Current action and preconditions to check: trajectory_clear

Your task: For each precondition in the list above, predict whether it will hold at this action.

Consider the current scene as observed from the mobile robot's camera, and analyze the predicted future states of all dynamic agents (e.g., people, animals, vehicles, or any moving entities) within the NEXT SECOND.

IMPORTANT: Only answer "very likely" if you are absolutely certain—based on strong, clear evidence—that a dynamic agent will violate the precondition in the predicted future state. Do NOT answer "very likely" for unlikely, ambiguous, or low-probability risks.

Ask yourself for each precondition: Is there a high probability, with clear and convincing evidence, that the predicted future states of any dynamic agent will interfere with the predicted future state of the currently executing action within the NEXT SECOND, causing that precondition to fail?

Assess the risk level based on these predictions. Use "likely" or "very likely" if motions create a clear risk of interference.

Use "neutral" or "improbable" if agents are nearby but their predicted paths are clearly diverging or non-conflicting.

Failure Risk Categories: "very improbable", "improbable", "neutral", "likely", "very likely"

Answer Format: Output ONLY the probability_of_failure value from these categories: "very improbable", "improbable", "neutral", "likely", "very likely"

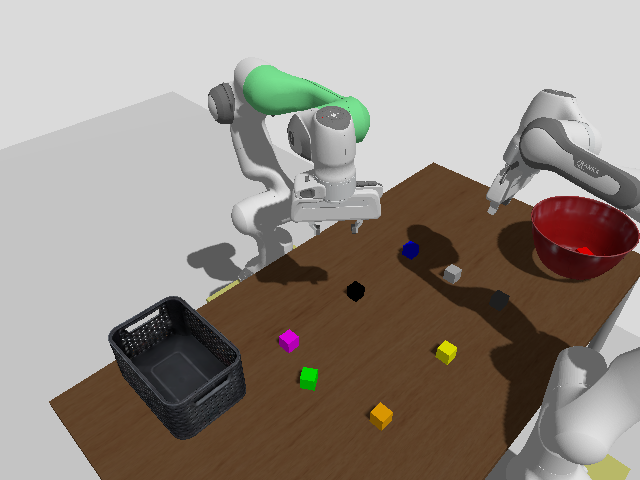

Answer: very improbable